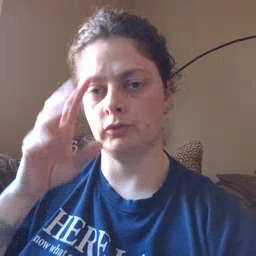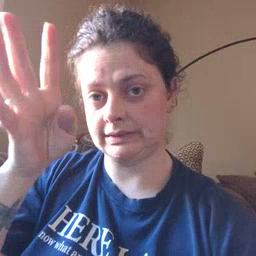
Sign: pretend